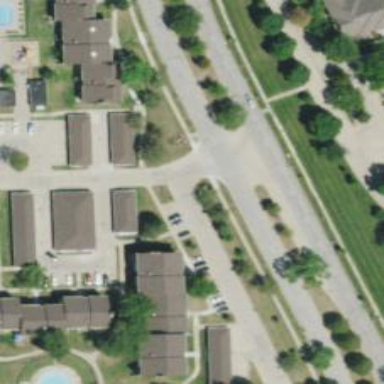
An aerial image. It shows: Living street.